Question: I have a requirement where we need to generate Sequence number per a group in the set's of 2.
For example in the screenshot below, we have Workcenter repeated multiple times for a material and we need to generate a sequence number in the set's of 2.
- -
We need to flag the sequence number per set of 2.
In this example as the Seq 1 & 2(MONS003) have become a set even though the workcenter is same for the operation 2 & 3 (MONSO003) it needs to move onto next set which is 3 & 4 (MONS003).
So each set of 2 needs to flagged with new sequence number if they are in a sequence.
Is it possible to generate something like in the Output column of the screenshot.

'''
MATERIAL|NEW_OPR_SEQ|WORKCENTER|OUTPUT_FLAG
070147|1|MONSO003 |1
070147|2|MONSO003 |1
070147|3|MONSO003 |2
070147|4|MONSO003 |2
070147|5|MONSO003 |0
070147|6|MONGR025 |0
070147|7|VERSA008 |0
070147|8|LAGER |0
912001|1|MONGR025 |0
912001|2|VERSA008 |1
912001|2|VERSA008 |1
'''
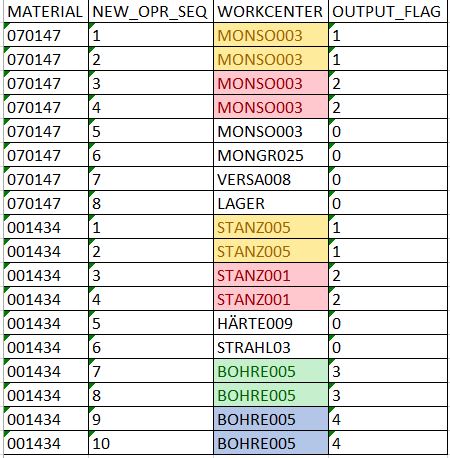
Answer: Basic Solution using <URL>:
'''
CREATE TABLE #Data( ID INT IDENTITY, MATERIAL VARCHAR( 10 ), NEW_OPR_SEQ INT, WORKCENTER VARCHAR( 20 ))
INSERT INTO #Data
VALUES
( '070147', 1, 'MONSO003' ), ( '070147', 2, 'MONSO003' ), ( '070147', 3, 'MONSO003' ), ( '070147', 4, 'MONSO003' ),
( '070147', 5, 'MONSO003' ), ( '070147', 6, 'MONGR025' ), ( '070147', 7, 'VERSA008' ), ( '070147', 8, 'LAGER' ),
( '912001', 1, 'MONGR025' ), ( '912001', 2, 'VERSA008' ), ( '912001', 3, 'VERSA008' )
SELECT *,
DENSE_RANK() OVER( PARTITION BY MATERIAL, WORKCENTER, NEW_OPR_SEQ % 2 ORDER BY NEW_OPR_SEQ ) AS GroupNumber
FROM #Data
'''
Output:
'''
ID MATERIAL NEW_OPR_SEQ WORKCENTER GroupNumber
----------- ---------- ----------- -------------------- --------------------
1 070147 1 MONSO003 1
2 070147 2 MONSO003 1
3 070147 3 MONSO003 2
4 070147 4 MONSO003 2
5 070147 5 MONSO003 3
6 070147 6 MONGR025 1
7 070147 7 VERSA008 1
8 070147 8 LAGER 1
9 912001 1 MONGR025 1
10 912001 2 VERSA008 1
11 912001 3 VERSA008 1
'''
'DENSE_RANK()' - window functions work like an inline 'GROUP BY' statement; the above code splits (see 'PARTITION BY' part) your rows into groups by 'MATERIAL' and 'WORKCENTER' and 'NEW_OPR_SEQ % 2'. Records in each group are numbered 1 to n using the order (see 'ORDER BY') provided by 'NEW_OPR_SEQ' column
'NEW_OPR_SEQ % 2' - is the trick that allows the whole thing to work. This code returns the remainder of the integer division by 2 i.e. 0 for even numbers and 1 for odd numbers. In essence this code splits your rows into even numbered ones and odd numbered ones.
If you want to return a 0 where a record does not have a matching record then you can use 'COUNT()' function as follows:
'''
SELECT *,
CASE WHEN COUNT(*) OVER( PARTITION BY MATERIAL, WORKCENTER, GroupNumber ) = 1 THEN 0
ELSE GroupNumber
END AS GroupNumberOrZero
FROM (
SELECT *,
DENSE_RANK() OVER( PARTITION BY MATERIAL, WORKCENTER, NEW_OPR_SEQ % 2 ORDER BY NEW_OPR_SEQ ) AS GroupNumber
FROM #Data ) AS Ranked
ORDER BY ID
'''
Output:
'''
ID MATERIAL NEW_OPR_SEQ WORKCENTER GroupNumber GroupNumberOrZero
----------- ---------- ----------- -------------------- -------------------- --------------------
1 070147 1 MONSO003 1 1
2 070147 2 MONSO003 1 1
3 070147 3 MONSO003 2 2
4 070147 4 MONSO003 2 2
5 070147 5 MONSO003 3 0
6 070147 6 MONGR025 1 0
7 070147 7 VERSA008 1 0
8 070147 8 LAGER 1 0
9 912001 1 MONGR025 1 0
10 912001 2 VERSA008 1 1
11 912001 3 VERSA008 1 1
'''